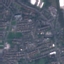
Label: Residential